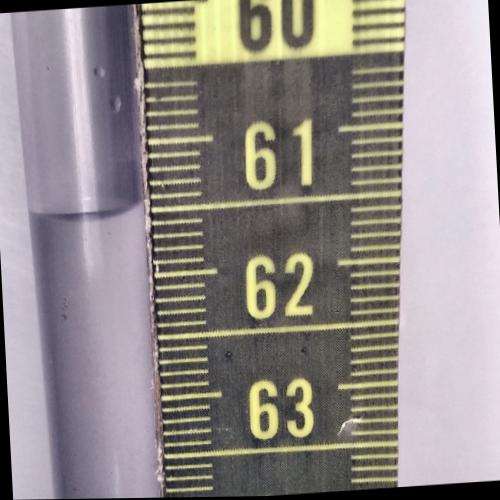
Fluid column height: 61.5 cm